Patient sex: M
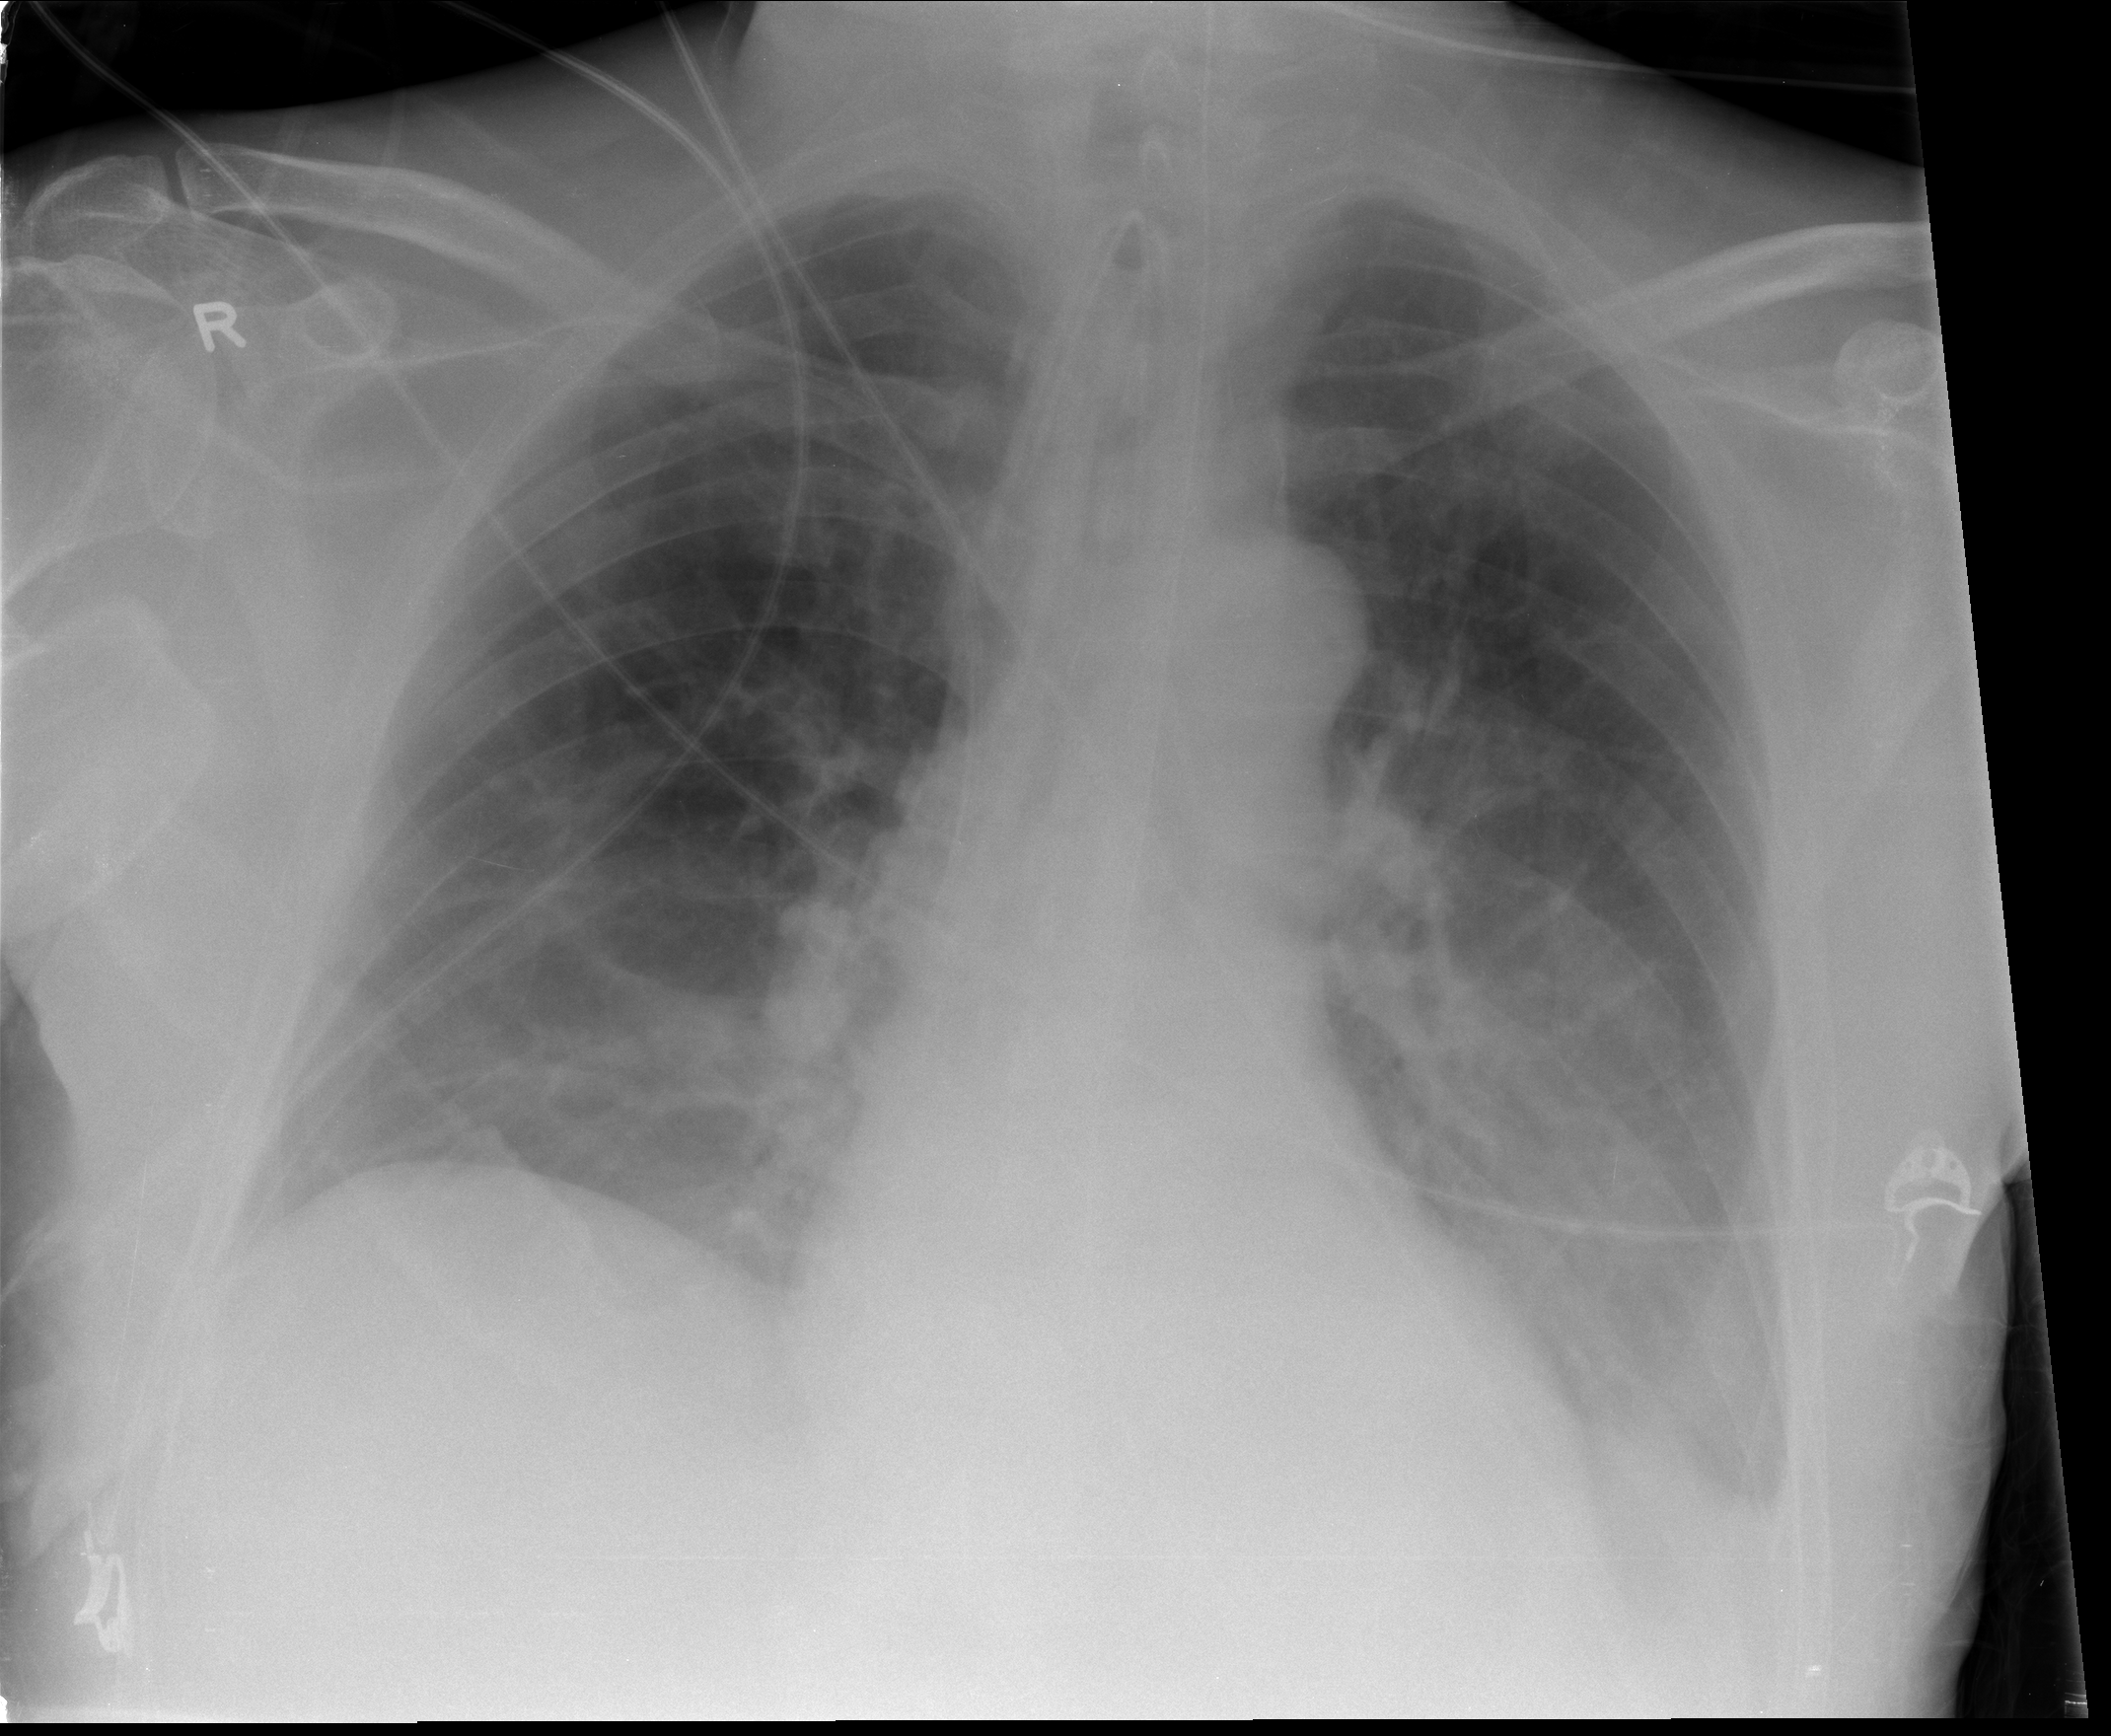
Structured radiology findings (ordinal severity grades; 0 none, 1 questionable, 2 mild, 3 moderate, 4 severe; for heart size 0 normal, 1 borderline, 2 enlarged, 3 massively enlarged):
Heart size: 0
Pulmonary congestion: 2
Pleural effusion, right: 0
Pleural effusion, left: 2
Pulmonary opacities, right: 0
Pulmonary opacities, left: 0
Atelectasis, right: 2
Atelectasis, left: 2